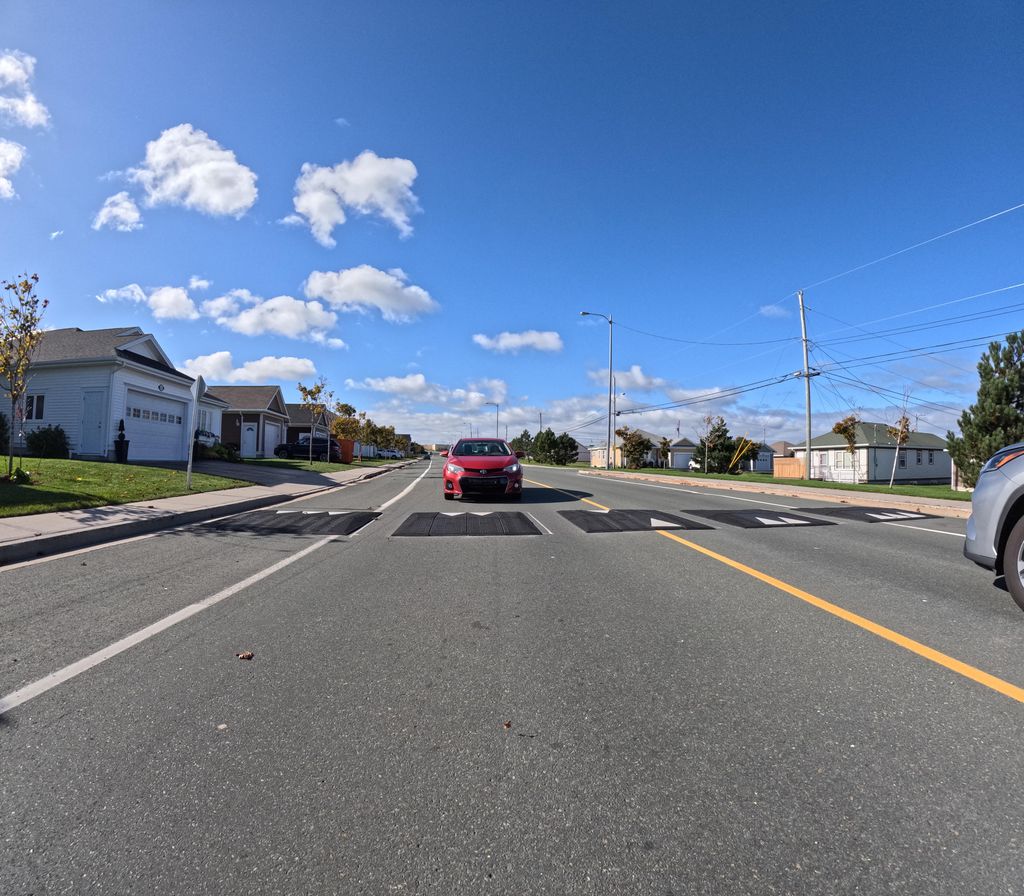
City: st_johns